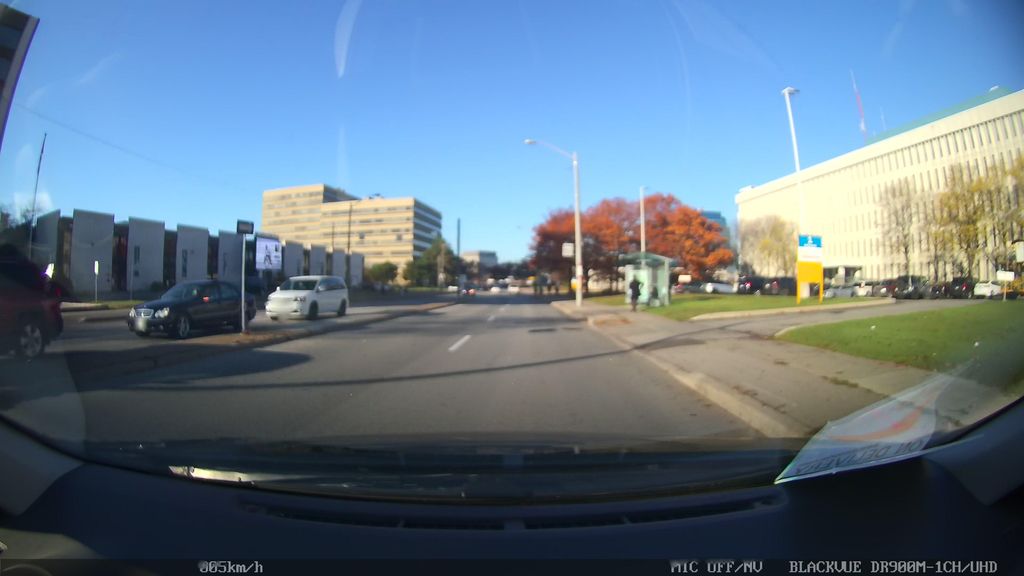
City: toronto